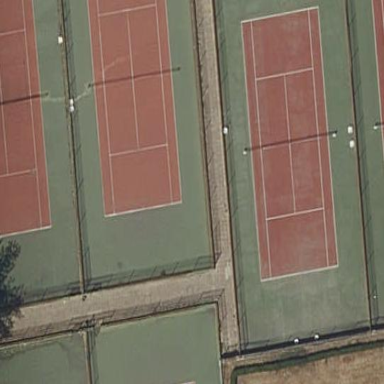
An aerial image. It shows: Tennis court on pitch.